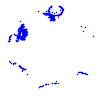
Particle: kaon